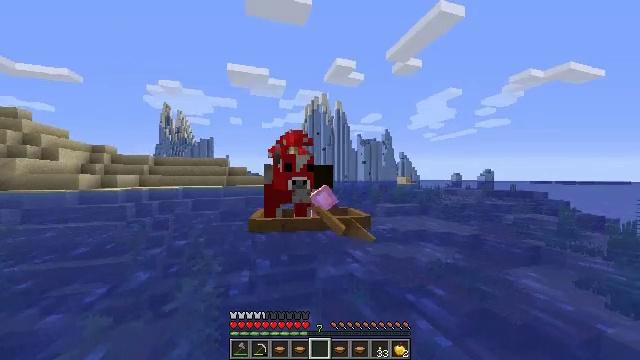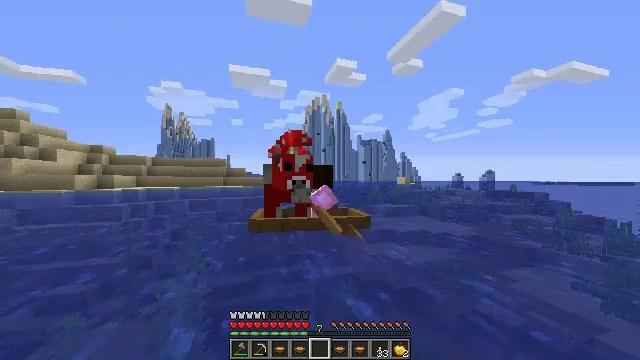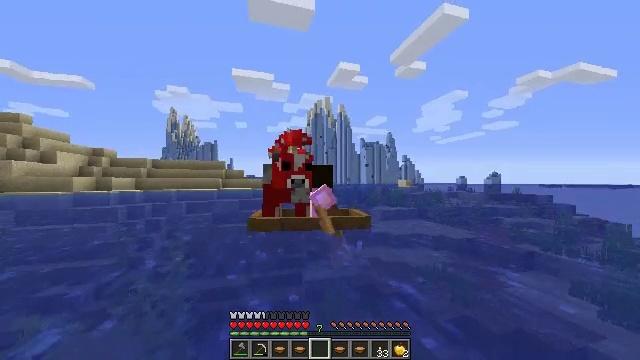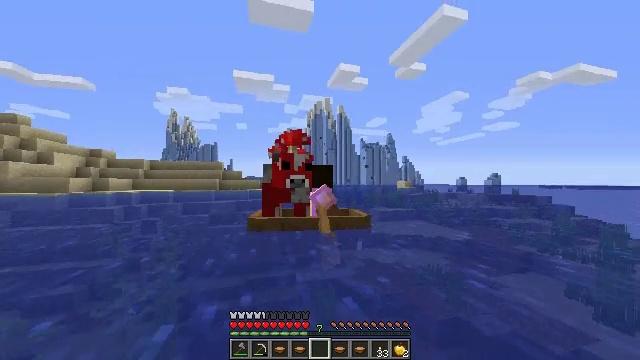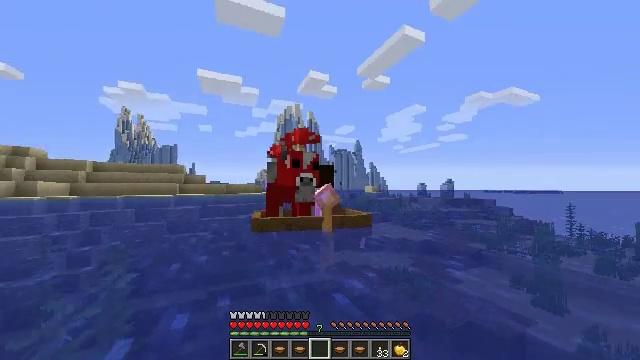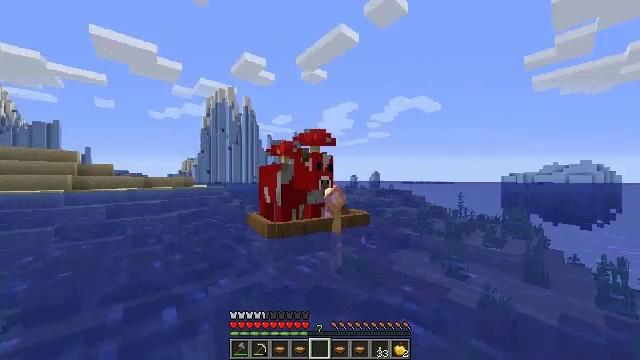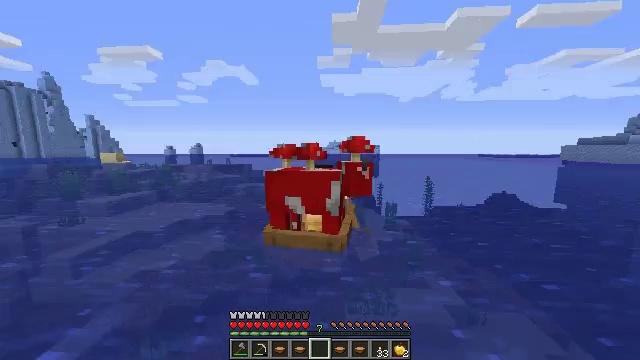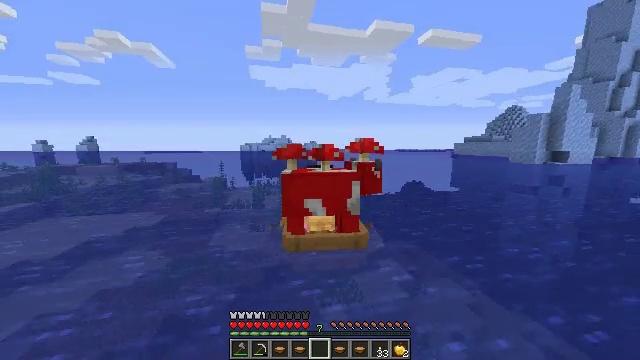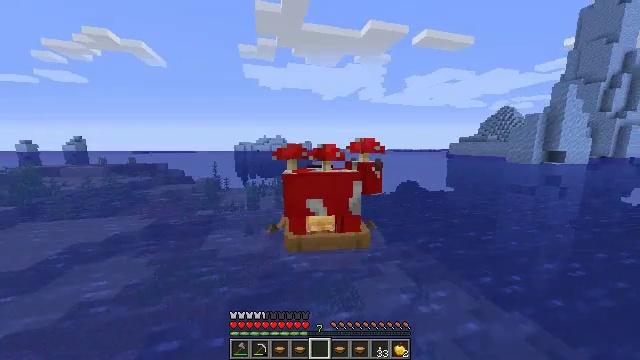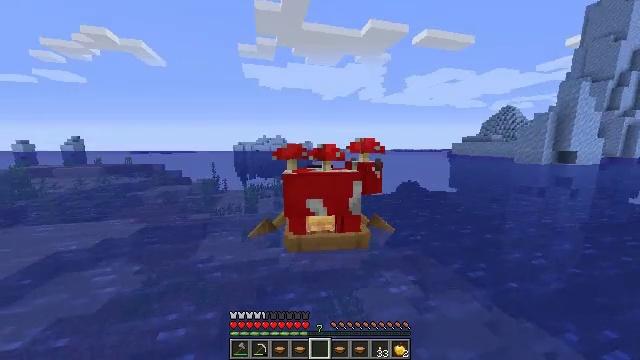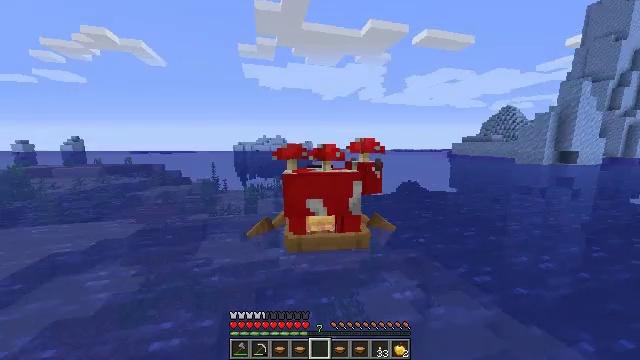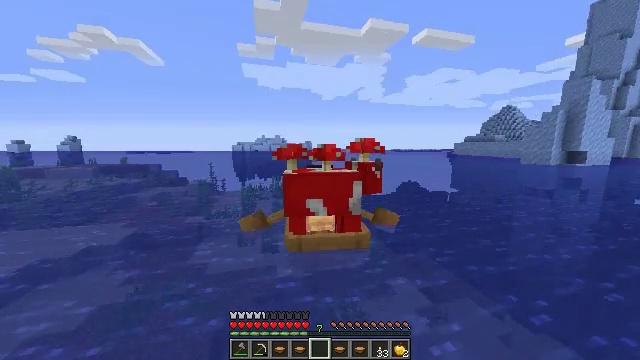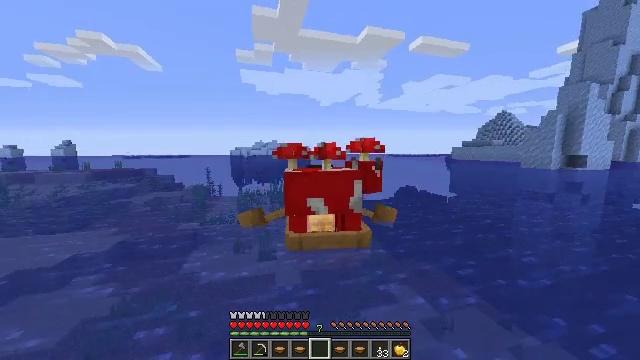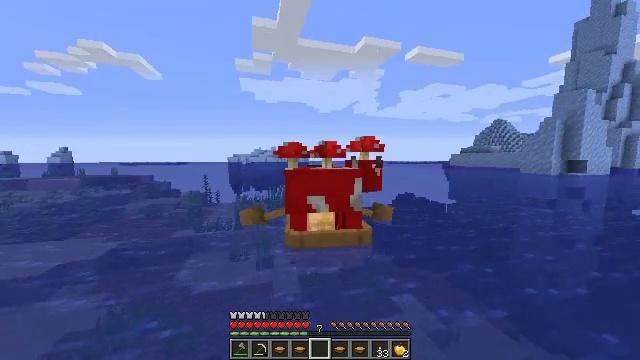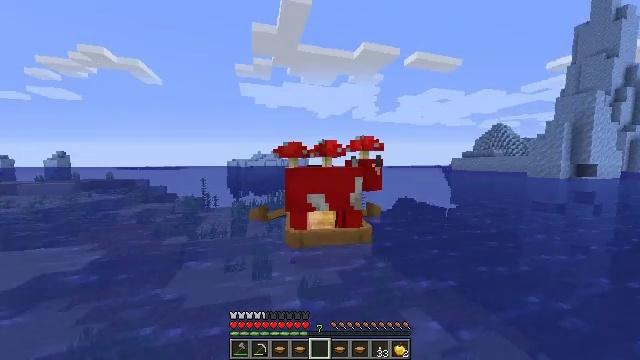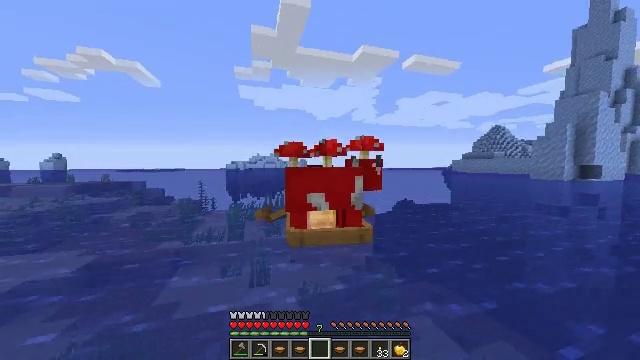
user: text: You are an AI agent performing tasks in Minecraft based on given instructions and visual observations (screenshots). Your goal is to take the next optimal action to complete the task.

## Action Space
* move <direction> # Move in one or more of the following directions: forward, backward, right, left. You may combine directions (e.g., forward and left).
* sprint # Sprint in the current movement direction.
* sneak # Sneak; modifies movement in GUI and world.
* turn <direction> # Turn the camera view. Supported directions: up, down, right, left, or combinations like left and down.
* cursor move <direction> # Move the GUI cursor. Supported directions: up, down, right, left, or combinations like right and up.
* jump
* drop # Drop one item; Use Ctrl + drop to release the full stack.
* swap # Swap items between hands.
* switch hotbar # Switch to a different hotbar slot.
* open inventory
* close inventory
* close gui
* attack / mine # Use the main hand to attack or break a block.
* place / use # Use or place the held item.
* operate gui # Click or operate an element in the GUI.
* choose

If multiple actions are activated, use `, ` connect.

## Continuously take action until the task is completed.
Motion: motion action
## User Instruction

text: Remove a mushroom stew from the inventory.
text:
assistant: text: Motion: move forward
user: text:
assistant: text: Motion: move forward, turn left
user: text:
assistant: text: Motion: move forward
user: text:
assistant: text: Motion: move forward, turn right and up
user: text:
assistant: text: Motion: move forward, turn right and down
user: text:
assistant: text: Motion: move forward, turn right and down
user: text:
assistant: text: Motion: move forward, turn right and down
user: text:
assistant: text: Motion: move forward, turn right
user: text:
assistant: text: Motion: move forward
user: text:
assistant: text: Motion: move forward
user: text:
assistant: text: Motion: move forward
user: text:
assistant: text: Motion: move forward, turn up
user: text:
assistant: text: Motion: move forward, turn up
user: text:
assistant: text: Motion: move forward, turn up
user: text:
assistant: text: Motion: move forward
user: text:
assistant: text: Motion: move forward, turn up
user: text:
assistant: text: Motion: move forward, turn right and up
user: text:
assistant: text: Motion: move forward, turn right and up
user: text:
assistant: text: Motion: move forward
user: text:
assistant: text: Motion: move forward
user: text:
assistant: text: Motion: move forward, turn down
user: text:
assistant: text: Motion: move forward, turn left and down
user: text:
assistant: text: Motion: move forward, turn left and down
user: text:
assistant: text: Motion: move forward, turn left and down
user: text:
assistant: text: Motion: move forward
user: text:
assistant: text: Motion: move forward
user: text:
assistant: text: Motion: move forward
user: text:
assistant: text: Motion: move forward, turn left and up
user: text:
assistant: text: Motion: move forward, turn left and up
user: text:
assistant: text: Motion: move forward, turn left and up